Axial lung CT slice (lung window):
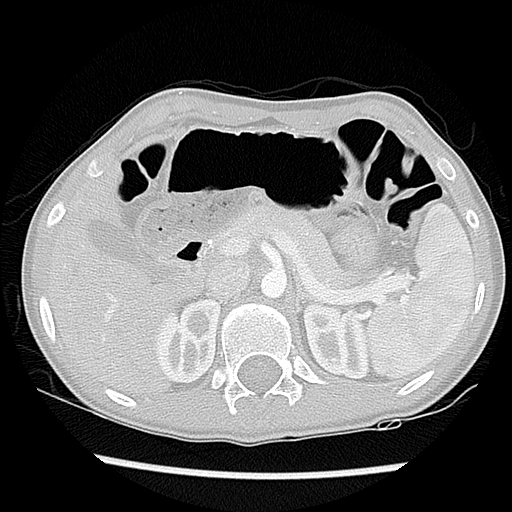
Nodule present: no